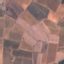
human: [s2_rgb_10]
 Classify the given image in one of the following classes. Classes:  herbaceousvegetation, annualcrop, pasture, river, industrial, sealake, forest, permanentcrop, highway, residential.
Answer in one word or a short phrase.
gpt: PermanentCrop